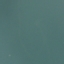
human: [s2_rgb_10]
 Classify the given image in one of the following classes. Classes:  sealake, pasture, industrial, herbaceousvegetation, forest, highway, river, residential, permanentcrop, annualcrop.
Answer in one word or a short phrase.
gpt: SeaLake